Question: I'm new to Typescript and have been working the last few days within Visual Studio 2013 Update 2 (which natively includes all support).
I have the following options selected within Visual Studio on the properties page for my project.
This means that when I save a file it will automatically compile all the typescript files together and create a single 'RRStore.js' file. I then just include this using the BundleManager in ASP.NET as if it were any old JS file. I am not using a module loaders since there's not much JS code.

To resolve dependencies in the correct order the TS compiler needs a '_references.ts' file so I created one like this :
'''
/// <reference path="RR.ErrorHandling.ts" />
/// <reference path="RR.JQueryPlugins.ts" />
/// <reference path="RR.Util.ts" />
/// <reference path="viewmodel/UserViewModel.ts" />
/// <reference path="viewmodel/AddressViewModel.ts" />
/// <reference path="viewmodel/ProductViewModel.ts" />
/// <reference path="viewmodel/CartItemViewModel.ts" />
/// <reference path="viewmodel/CheckoutViewModel.ts" />
/// <reference path="viewmodel/StoreWizardViewModel.ts" />
/// <reference path="viewmodel/DefenderWizardViewModel.ts" />
/// <reference path="viewmodel/MainViewModel.ts" />
/// <reference path="RR.YoutubeLoader.ts" />
'''
This file means when I hit 'Ctrl+S' within Visual Studio after editing a TS file it will combine all my other TS files together in this order so things such as prototype chains are correct for inheritance.
This was working fine on 'Ctrl+S' when saving a TS file.
I then had to make a change to some C# code - after which of course I needed to hit 'Ctrl+F5' to build the project. To my surprise I got weird JS errors in the browser - about prototypes not existing on objects.
I looked at the generated Typescript file 'RRStore.js' in the browser and examined the order of all my files and it's put the file 'RR.YoutubeLoader.ts' FIRST.
That's weird! (not least because it's LAST on my list of references above.)
I went to that file and hit 'Ctrl+S', refreshed 'RRStore.js' and everything is back in the right order.
In other words when I do a full build the order of files in '_references.ts' is not respected, but when I just hit 'Ctrl+S' it is. What's going on?
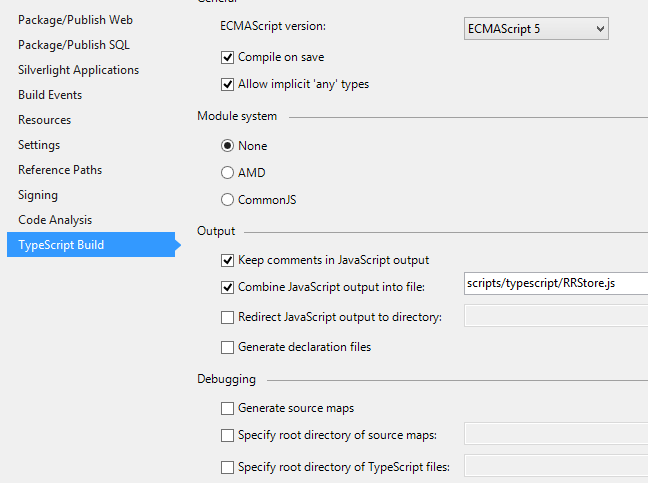
Answer: Update: Turns out '_references.ts' needs to be in the root of your project to be recognized by the compiler. So that's the preferred way :-) This method works too... but please don't do this:
---
When reading through my generated 'RRStore.js' file I noticed the order seemed to be in an apparently random order: 'RR.YoutubeLoader', 'ProductViewModel', 'DefenderViewModel', 'StoreViewModel' etc.
I realized there could be only one explanation....
I opened up the '.csproj' file and sure enough !!!.
So I moved the '_references.ts' file up to the first in the 'MySite.csproj' file - and it is now correctly recognizing it and compiling everything in the right order.
I'm not sure if this is a known bug yet but that was an adequate solution for me.
### MyProject.csproj